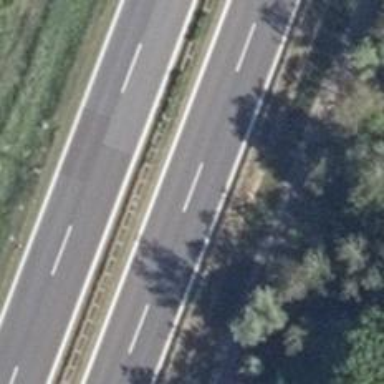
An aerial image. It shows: Asphalt motorway.